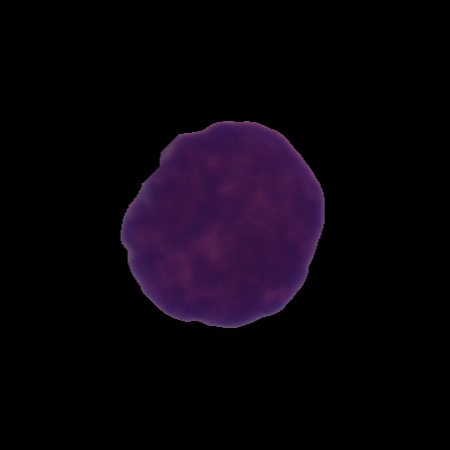
Label: cancer